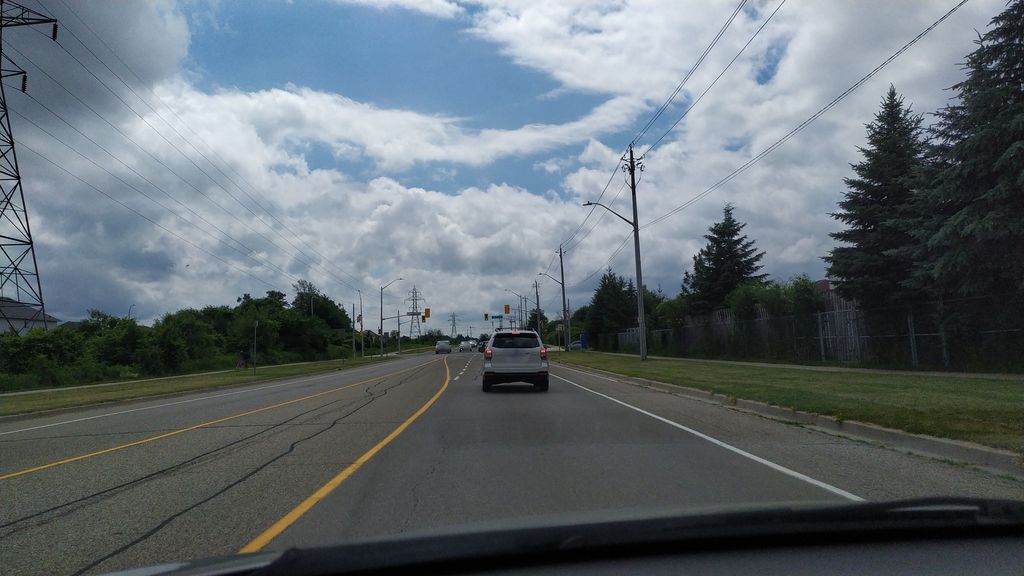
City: kitchener-waterloo